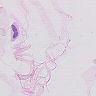
Metastatic tissue present: no